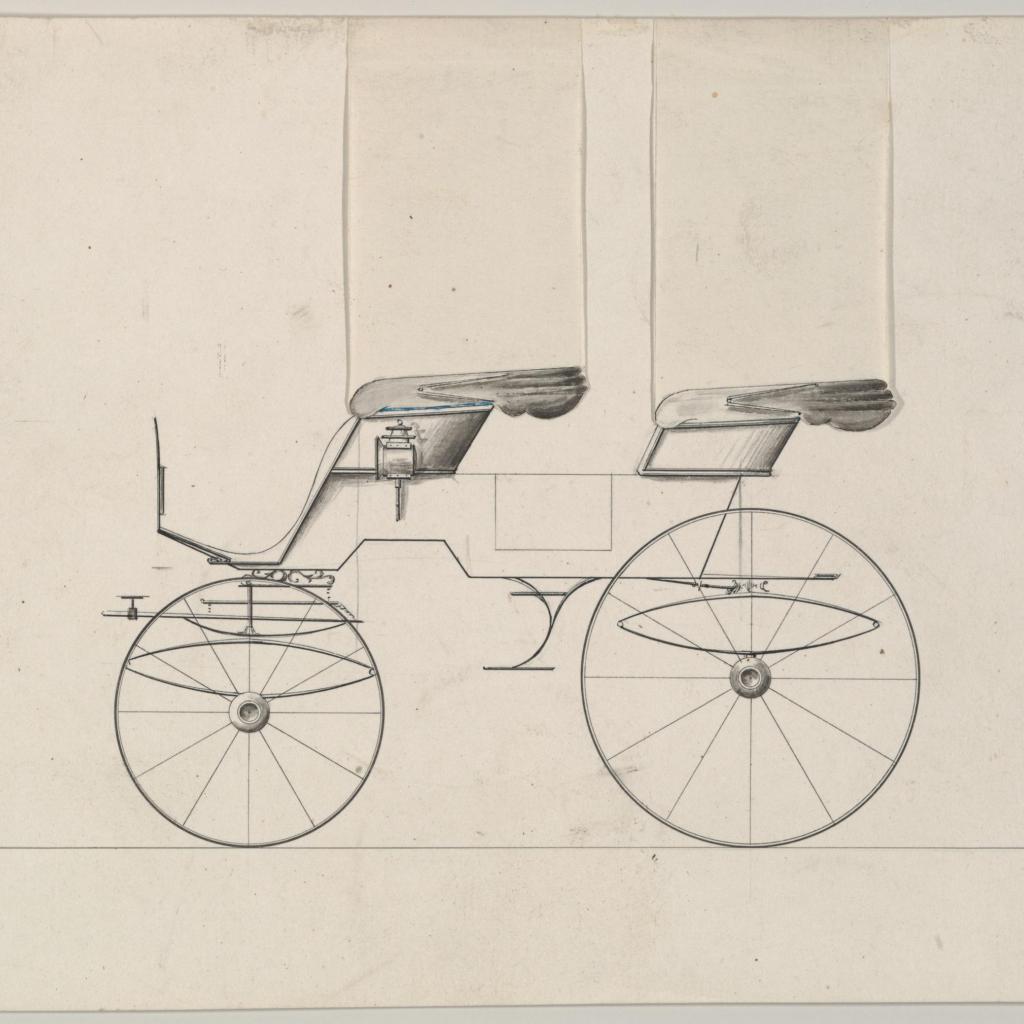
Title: Design for Phaeton (unnumbered)
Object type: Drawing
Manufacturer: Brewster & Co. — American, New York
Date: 1850–74
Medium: Graphite, pen and black in, watercolor and gouache
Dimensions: sheet: 5 7/8 x 8 3/4 in. (14.9 x 22.2 cm)
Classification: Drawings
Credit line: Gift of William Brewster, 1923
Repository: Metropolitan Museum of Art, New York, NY